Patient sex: M
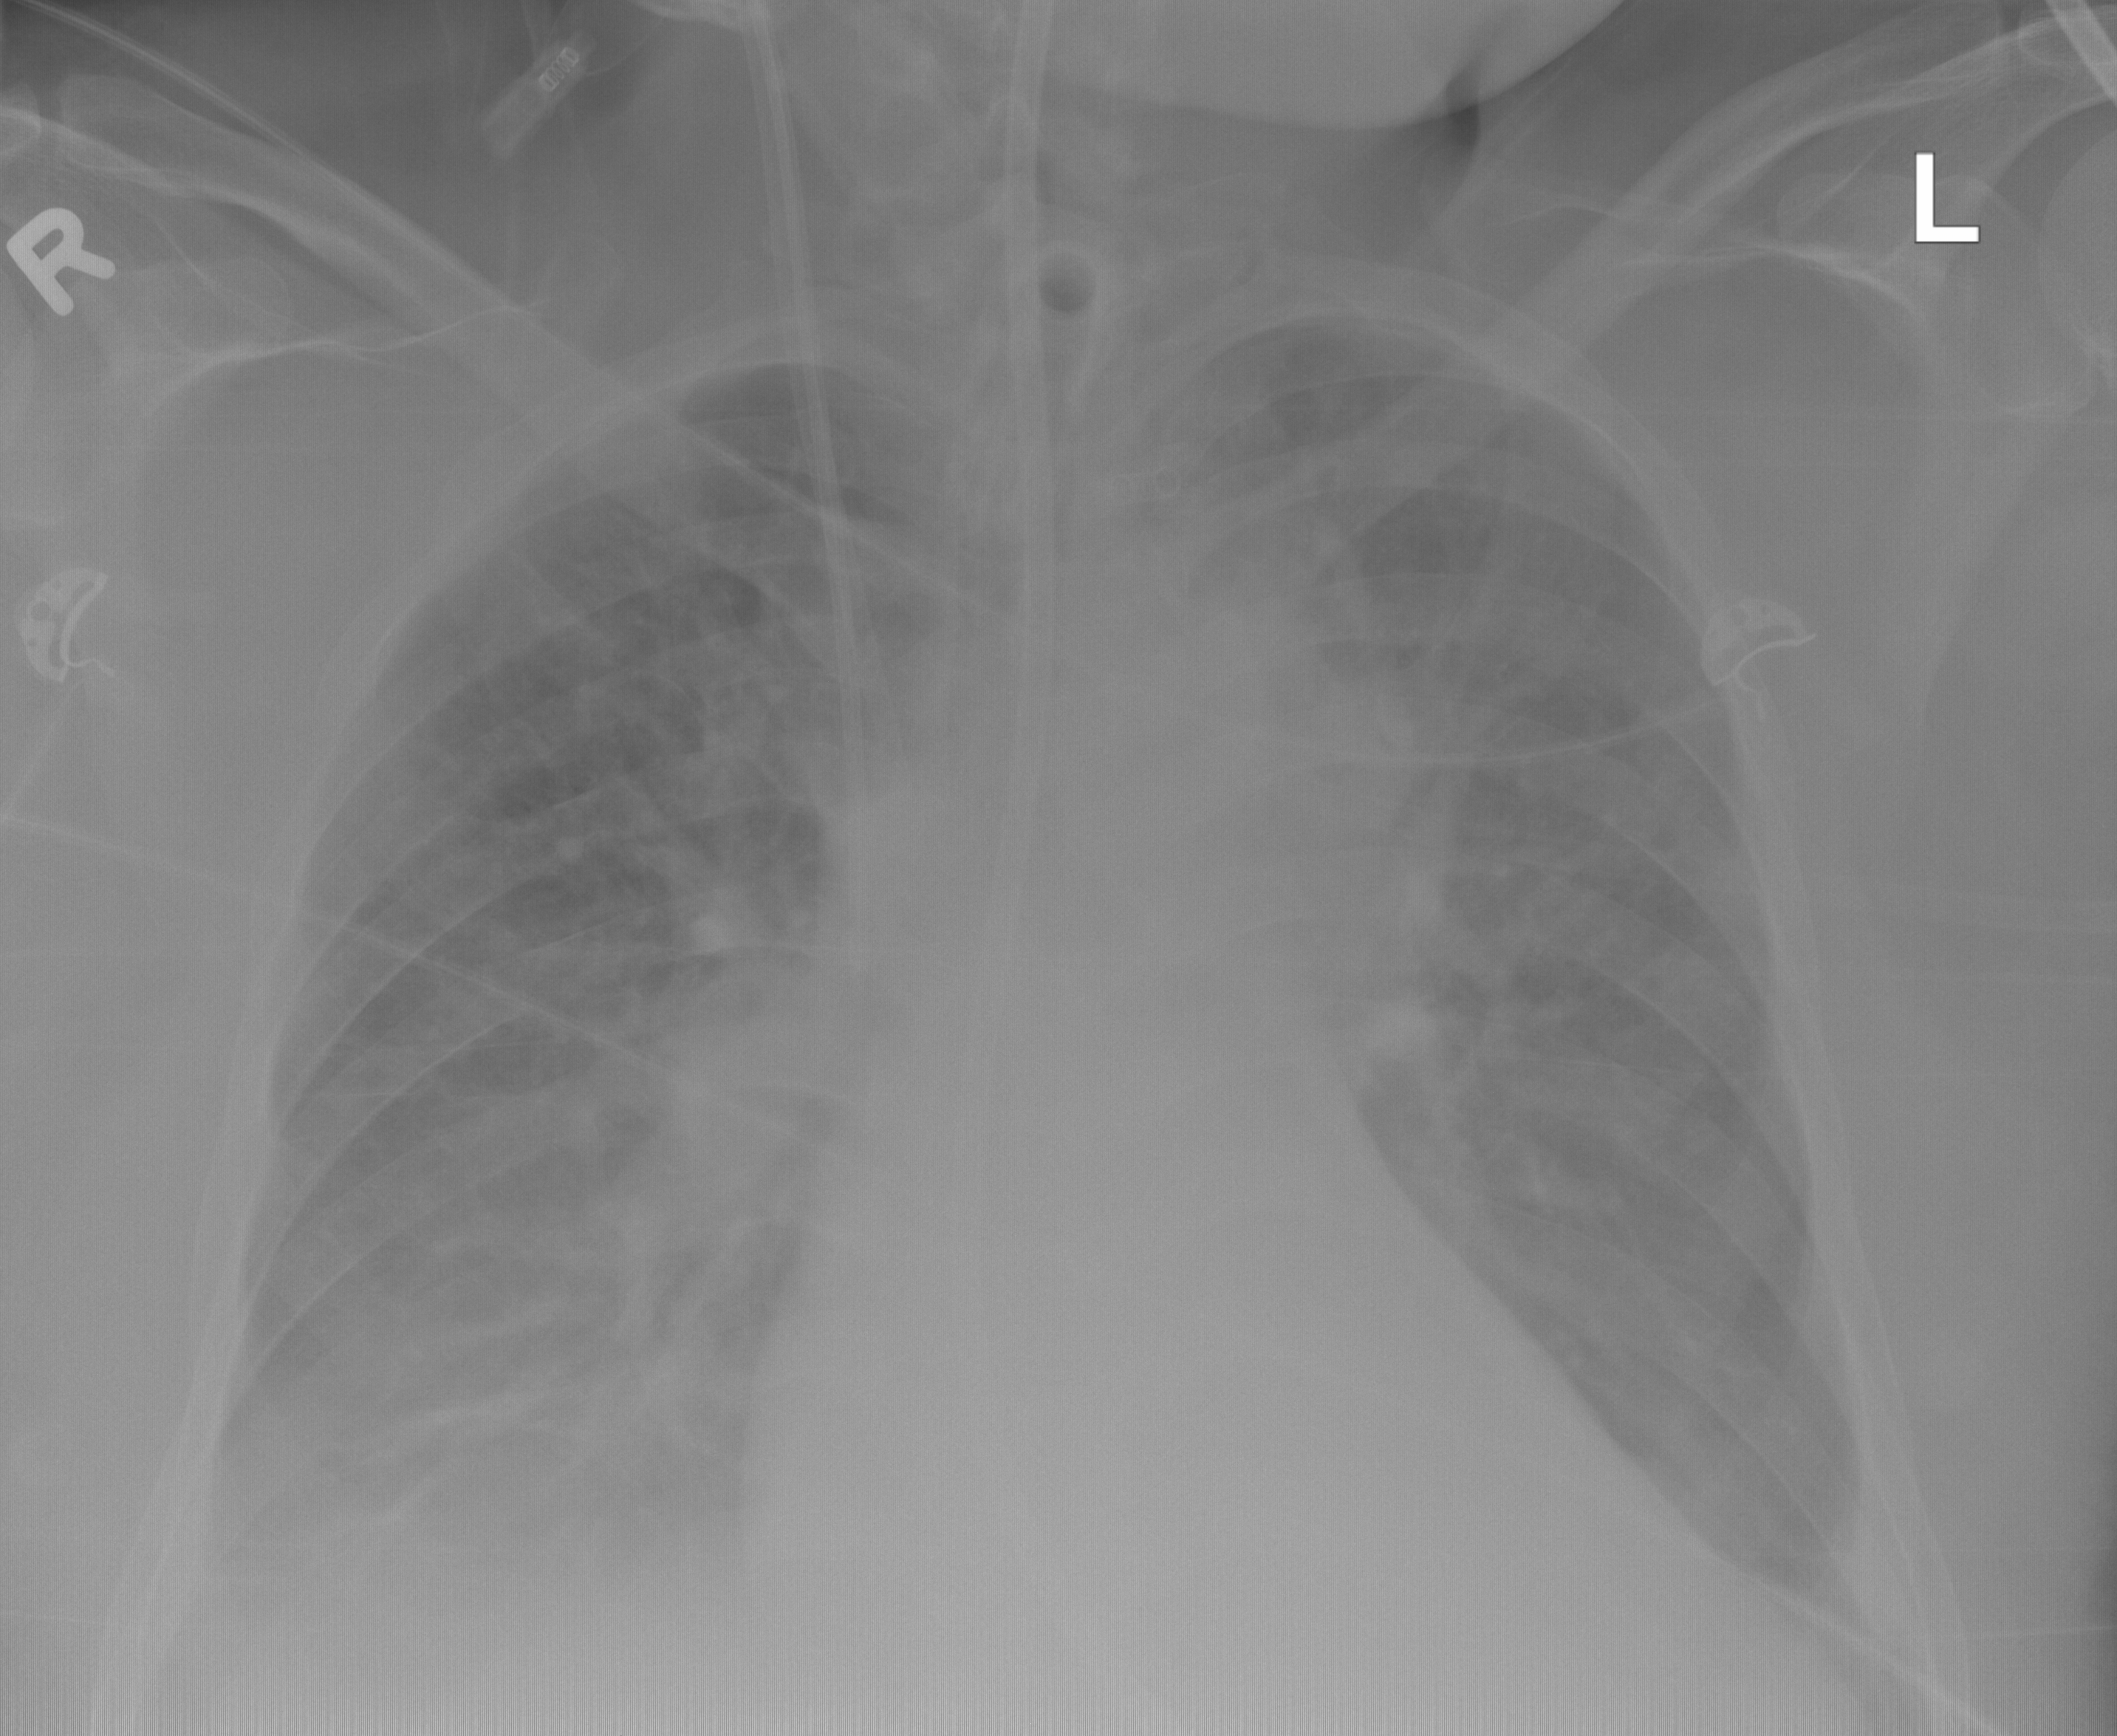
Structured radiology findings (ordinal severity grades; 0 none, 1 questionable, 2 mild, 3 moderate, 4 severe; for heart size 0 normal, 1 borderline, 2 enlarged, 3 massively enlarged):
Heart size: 0
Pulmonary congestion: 0
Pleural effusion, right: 2
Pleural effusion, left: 0
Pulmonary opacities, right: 0
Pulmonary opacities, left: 0
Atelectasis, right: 2
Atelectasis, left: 0